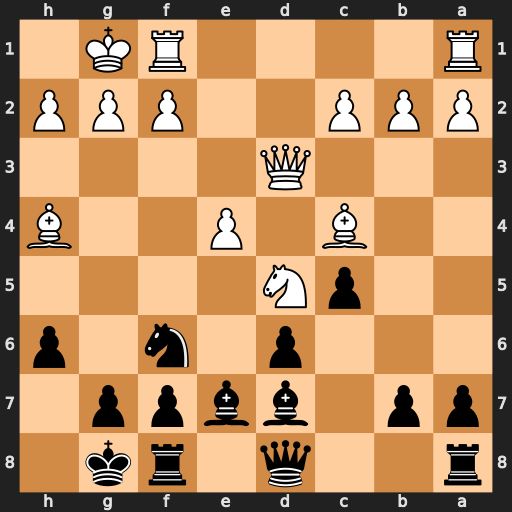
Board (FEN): r2q1rk1/pp1bbpp1/3p1n1p/2pN4/2B1P2B/3Q4/PPP2PPP/R4RK1
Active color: b
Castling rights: -
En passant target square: -
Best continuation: Nxd5 Bxd5 Bxh4